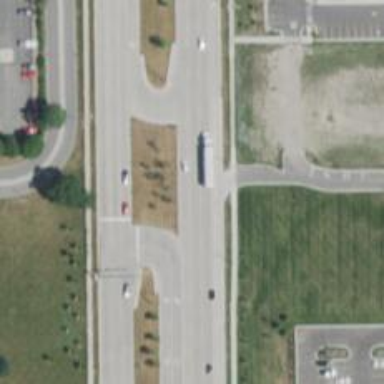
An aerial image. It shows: Primary highway with separate sidewalk.